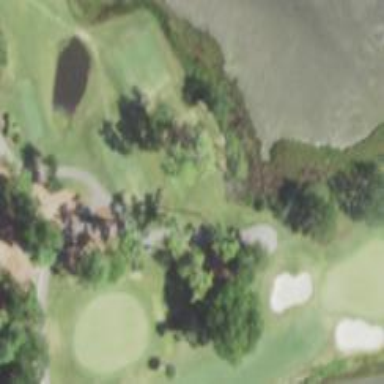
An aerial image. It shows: Golf cartpath that is also road path.